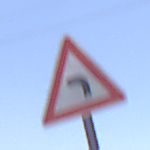
Verkehrszeichen: KurveLinks
Umgebung: Roofed, Underpass
Tageszeit: Midday
Wetter: Clear
Licht: Natural
Jahreszeit: NotSpecified
Kontrast: LowContrast